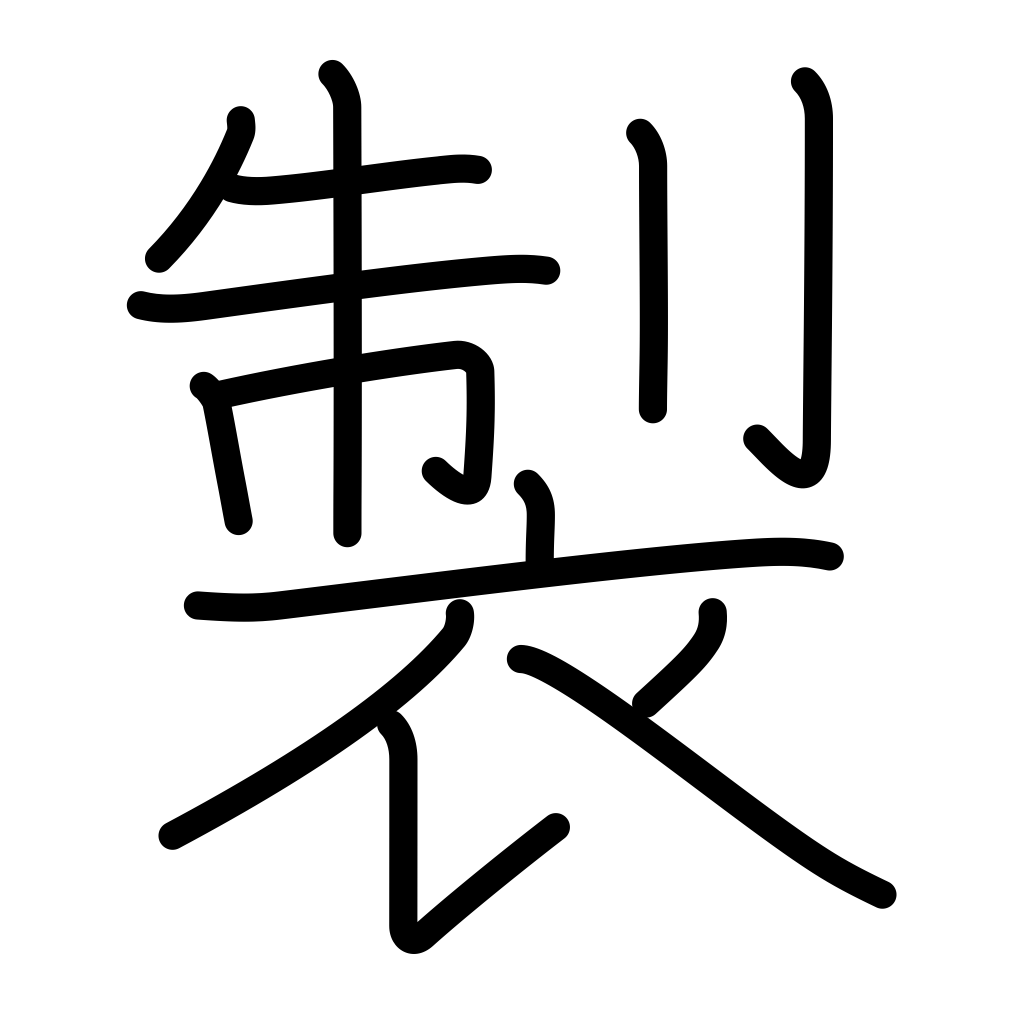
Meaning: made in..., manufacture